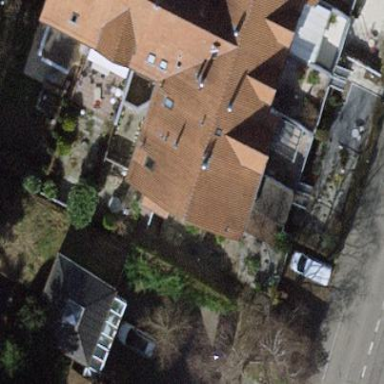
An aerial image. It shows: Terrace building.